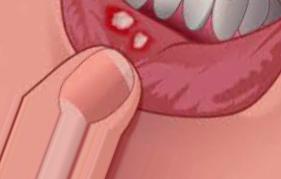
Condition: Mouth Ulcer